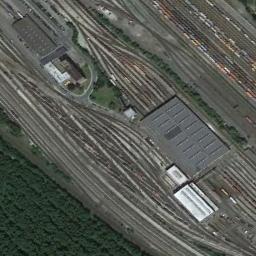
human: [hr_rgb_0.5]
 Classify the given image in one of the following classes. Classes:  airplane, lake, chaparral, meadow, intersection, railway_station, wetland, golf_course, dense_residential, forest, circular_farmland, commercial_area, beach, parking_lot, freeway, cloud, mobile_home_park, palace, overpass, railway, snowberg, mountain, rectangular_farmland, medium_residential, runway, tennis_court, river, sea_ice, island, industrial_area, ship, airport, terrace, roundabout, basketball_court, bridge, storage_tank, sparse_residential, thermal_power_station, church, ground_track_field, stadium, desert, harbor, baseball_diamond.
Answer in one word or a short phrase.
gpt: railway_station